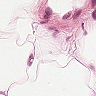
Metastatic tissue present: no